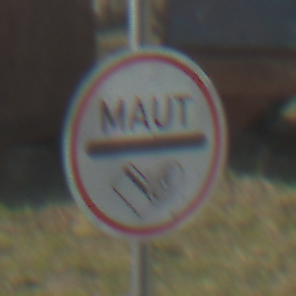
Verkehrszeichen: MautflichtigeStrecke
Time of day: MorningAfternoon
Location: Outdoor (Suburban)
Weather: Clear
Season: NotSpecified
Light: Natural